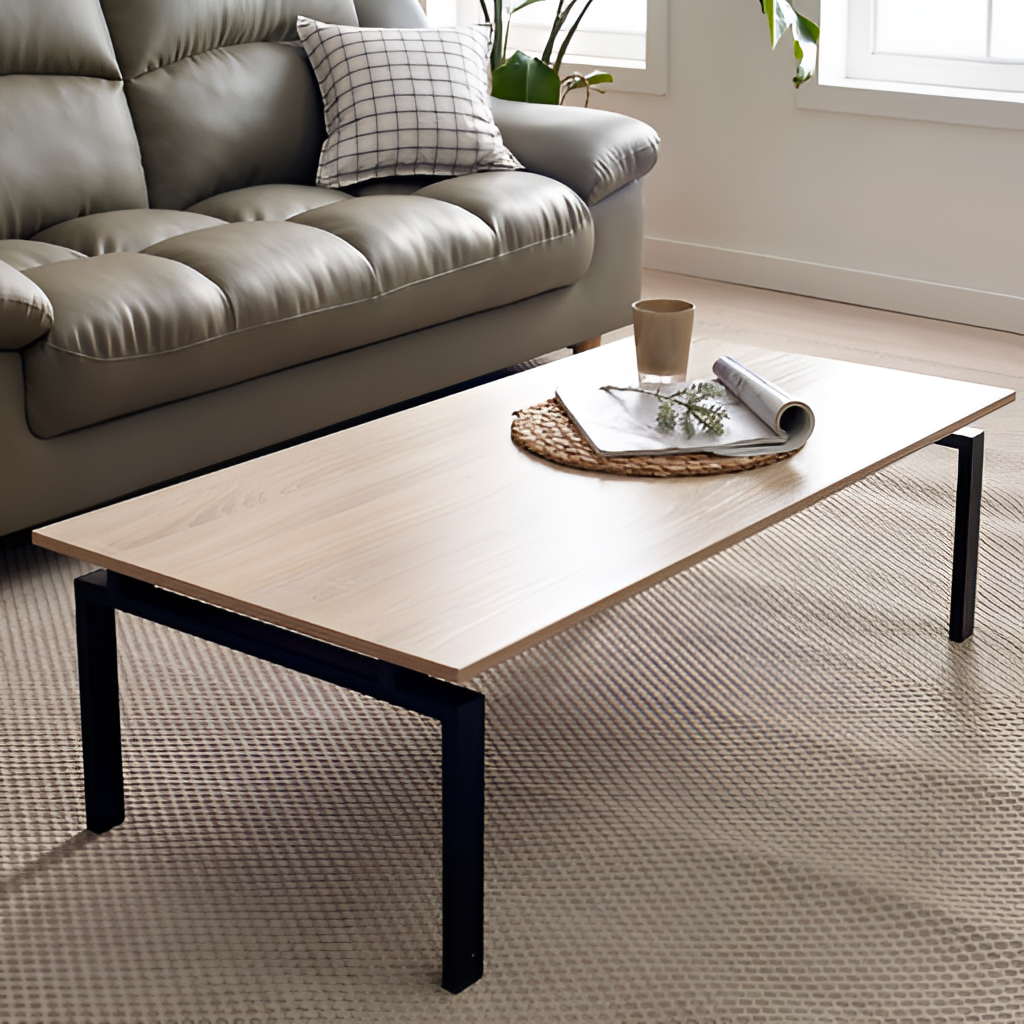
black metal coffee table, living room, paint wallpaper, with solid pattern, carpet flooring, with diamond pattern, contemporary